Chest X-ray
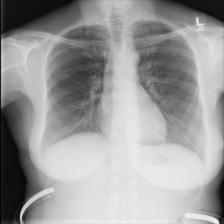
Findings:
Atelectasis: negative
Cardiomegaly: negative
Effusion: negative
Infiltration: negative
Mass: negative
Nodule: negative
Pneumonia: negative
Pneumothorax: negative
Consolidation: negative
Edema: negative
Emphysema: negative
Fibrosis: negative
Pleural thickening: positive
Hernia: negative